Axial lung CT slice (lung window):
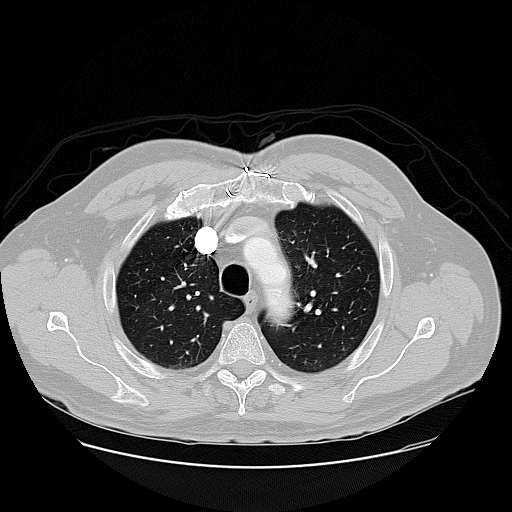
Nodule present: no